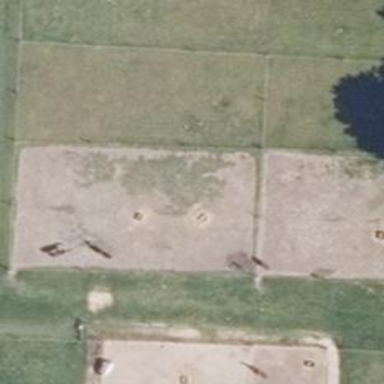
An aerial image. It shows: Paddock used for animal keeping.